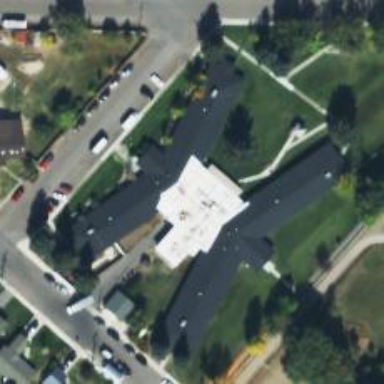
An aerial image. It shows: Nursing home.